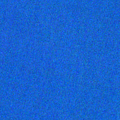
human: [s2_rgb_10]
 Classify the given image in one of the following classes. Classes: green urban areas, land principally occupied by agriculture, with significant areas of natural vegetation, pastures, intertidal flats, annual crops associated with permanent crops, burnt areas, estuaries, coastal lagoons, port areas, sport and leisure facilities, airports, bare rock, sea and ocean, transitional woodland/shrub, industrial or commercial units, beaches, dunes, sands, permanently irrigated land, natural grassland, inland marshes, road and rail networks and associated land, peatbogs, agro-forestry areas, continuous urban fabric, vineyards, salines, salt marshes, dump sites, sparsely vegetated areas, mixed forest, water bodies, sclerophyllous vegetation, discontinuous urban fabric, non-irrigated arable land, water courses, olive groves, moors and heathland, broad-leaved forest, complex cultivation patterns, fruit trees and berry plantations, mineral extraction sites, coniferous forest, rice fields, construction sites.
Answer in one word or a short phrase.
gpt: sea and ocean